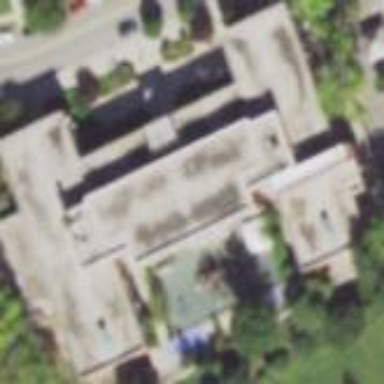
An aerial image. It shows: School building.